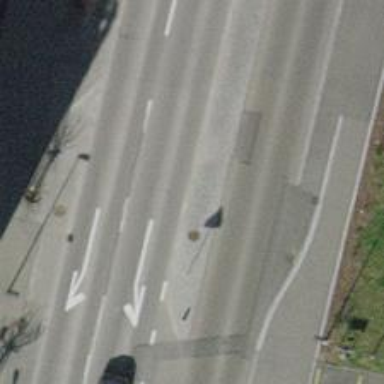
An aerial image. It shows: Unclassified asphalt road with separate sidewalk.